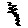
Label: zigzag